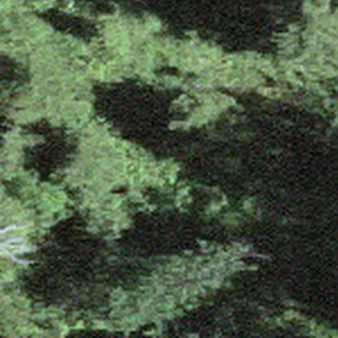
Label: other